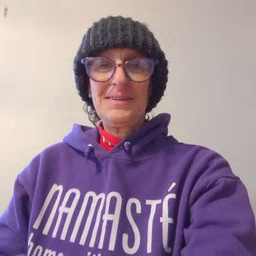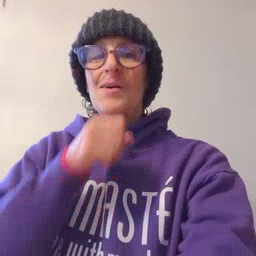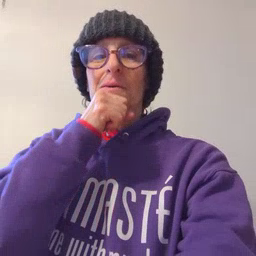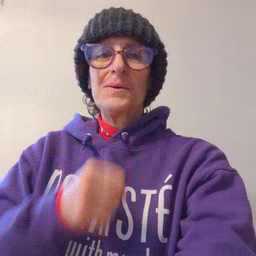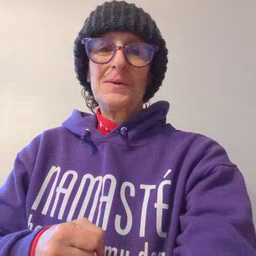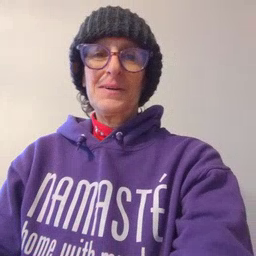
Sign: old